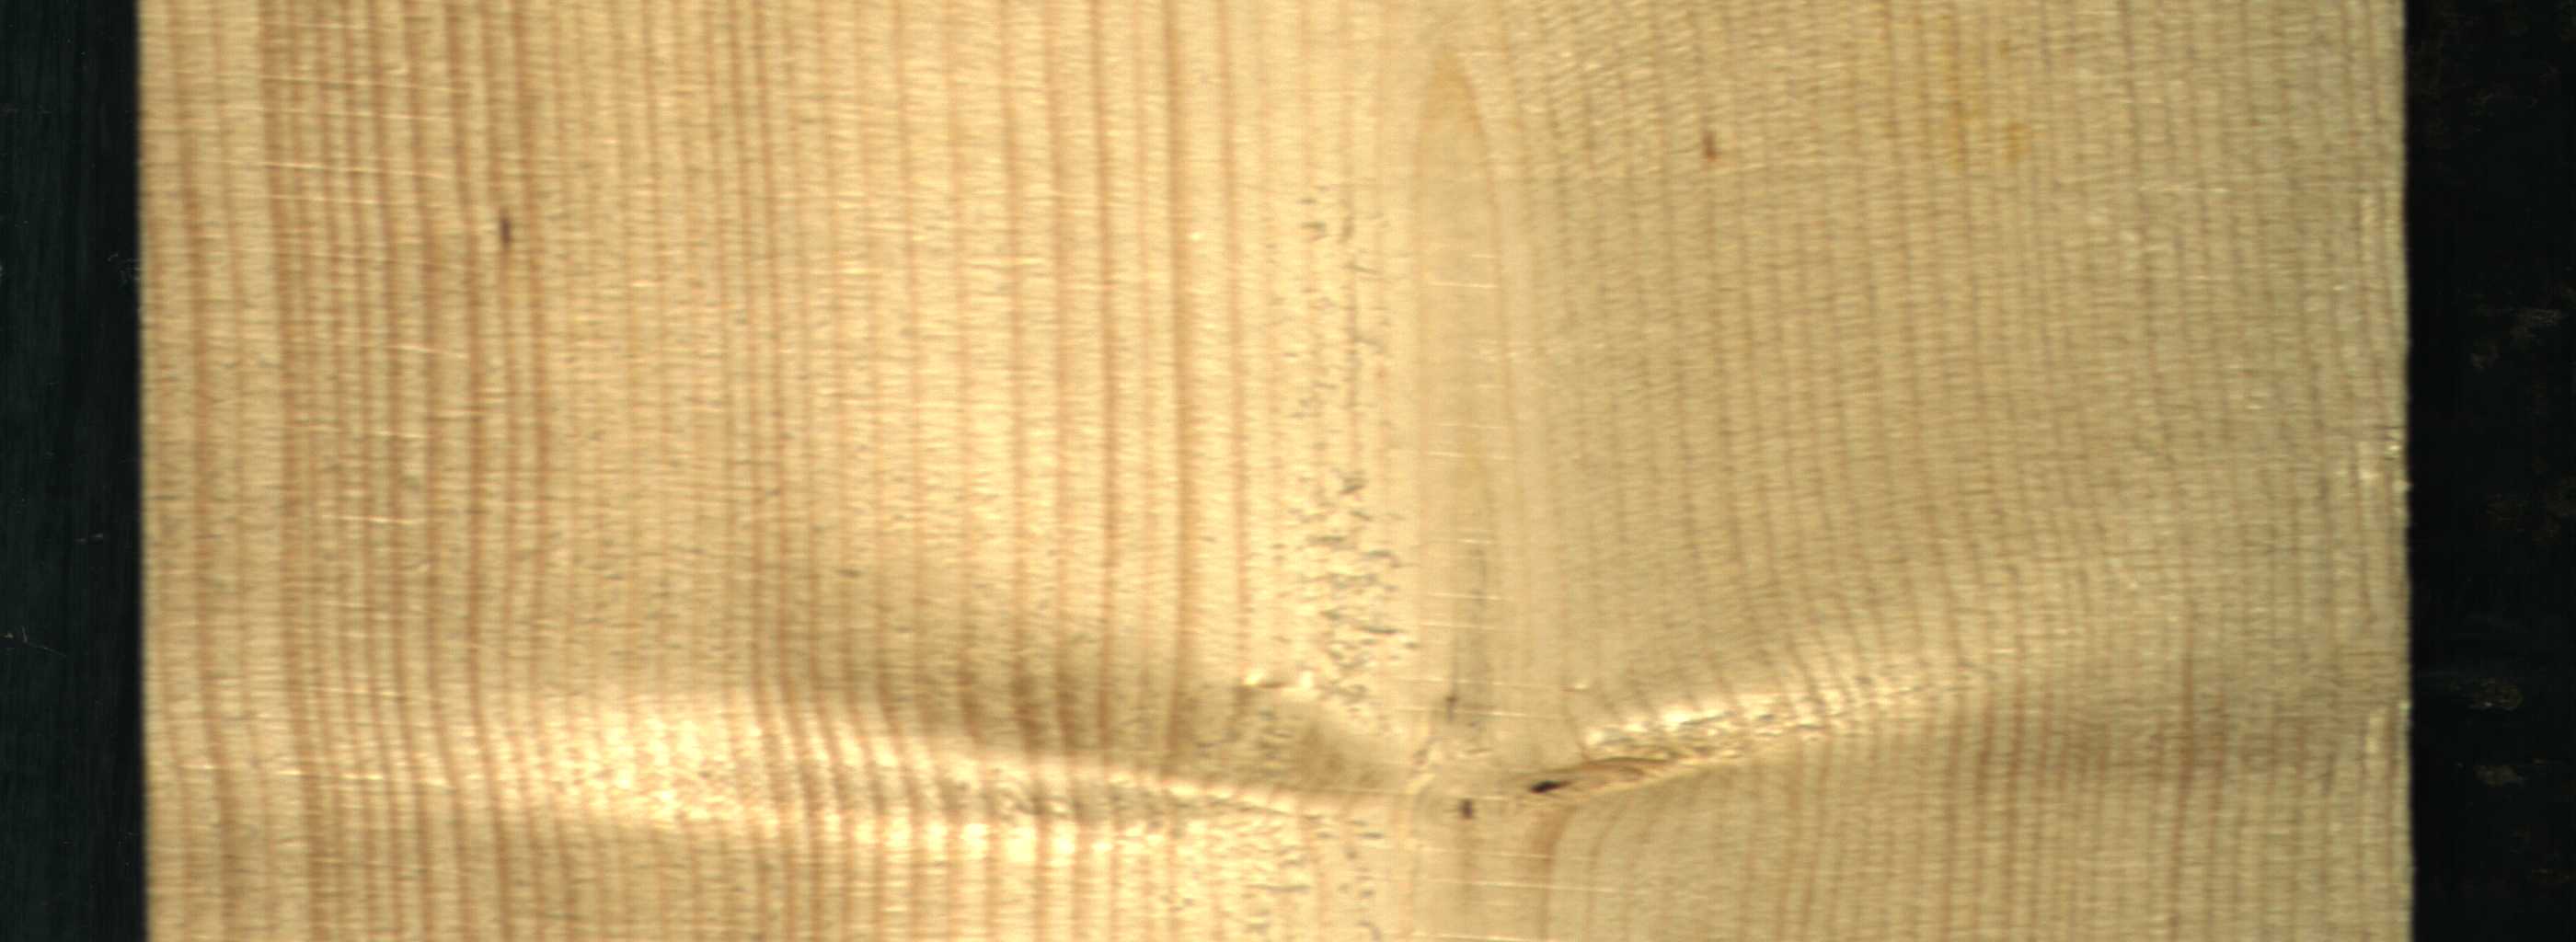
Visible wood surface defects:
Live_Knot
Live_Knot